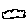
Label: cloud